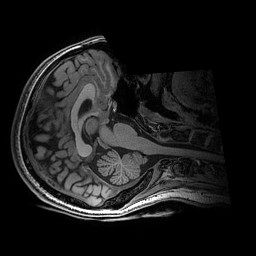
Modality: T1w
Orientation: axial
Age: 24
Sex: female
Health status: healthy